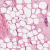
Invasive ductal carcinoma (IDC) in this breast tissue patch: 0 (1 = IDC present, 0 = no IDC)